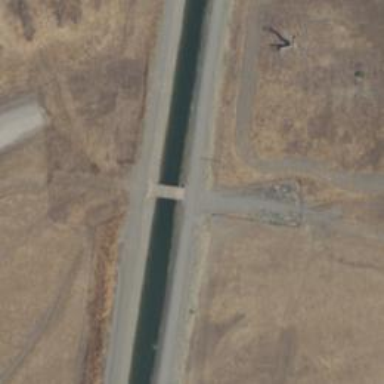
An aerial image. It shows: Covered tunnel along canal.